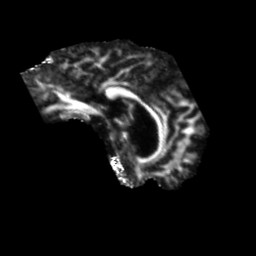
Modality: FA
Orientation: sagittal
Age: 70
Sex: male
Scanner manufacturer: siemens
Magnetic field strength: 3 T
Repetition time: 5.47 s
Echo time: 0.0854 s